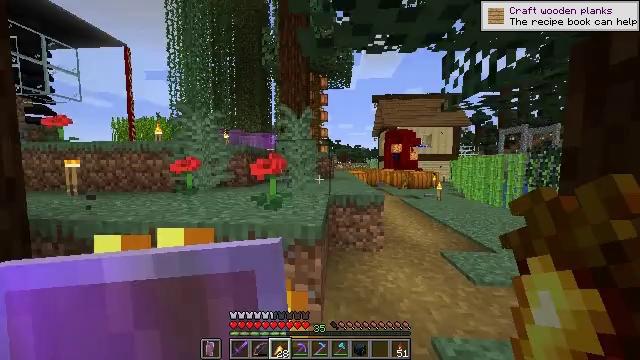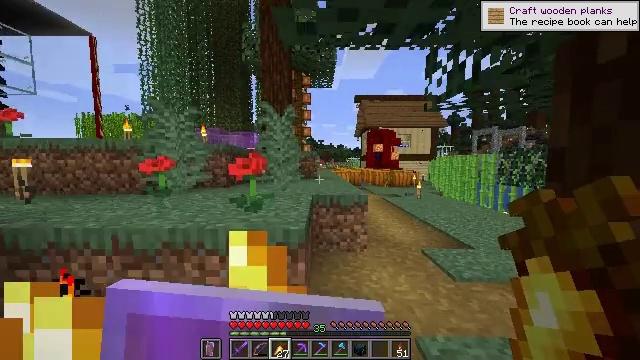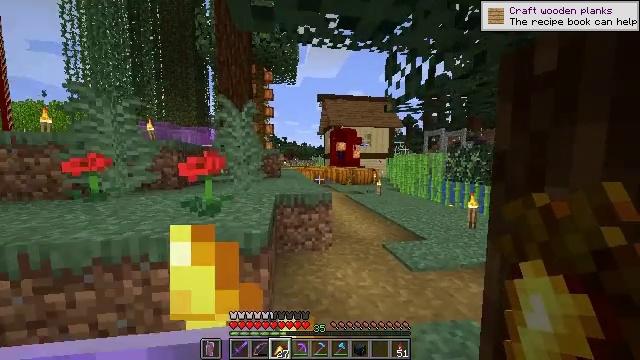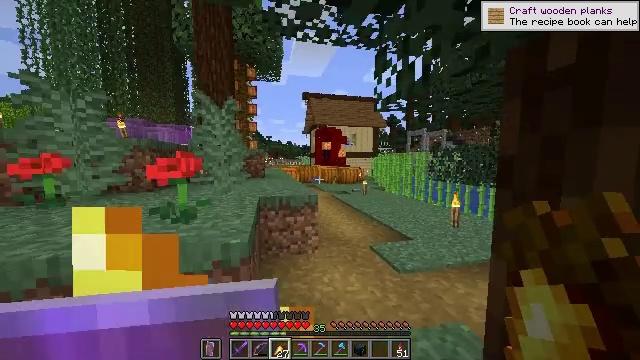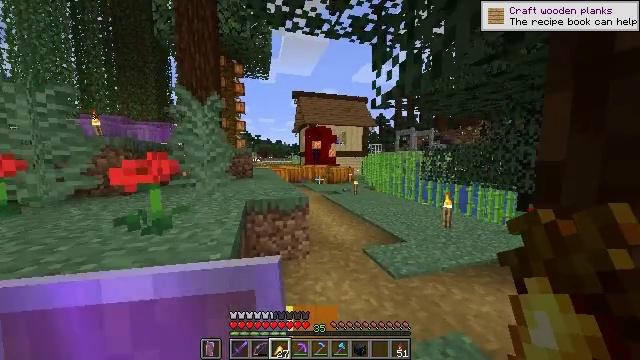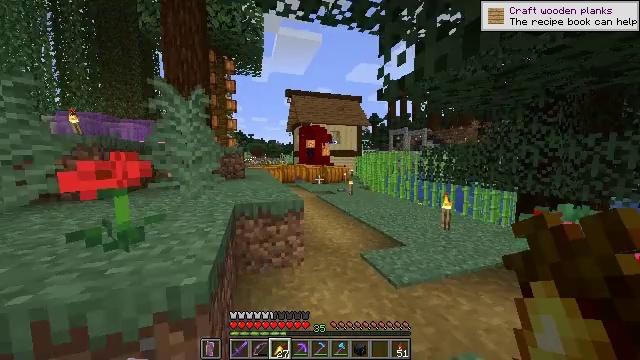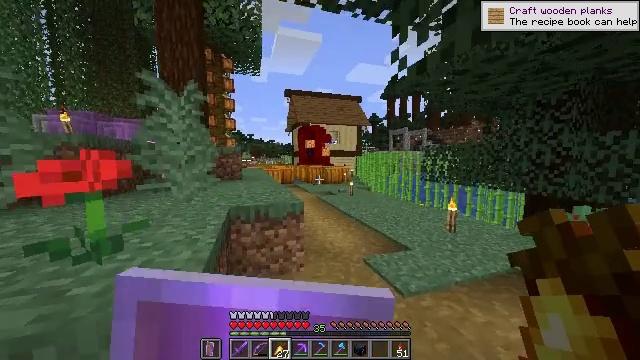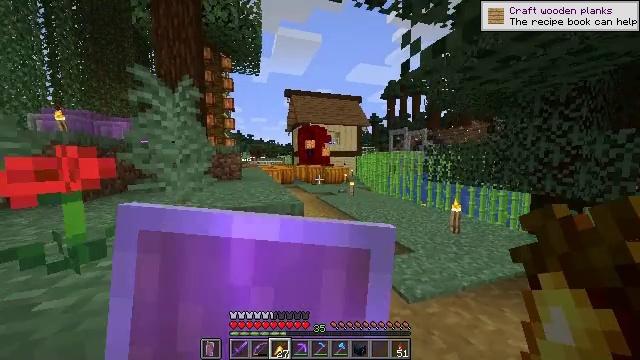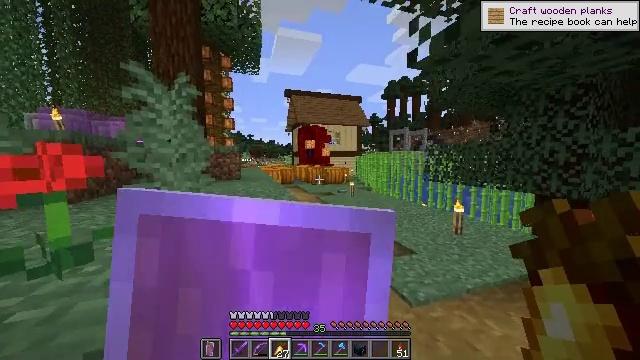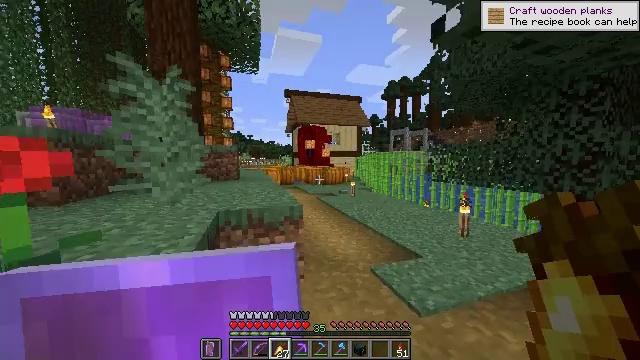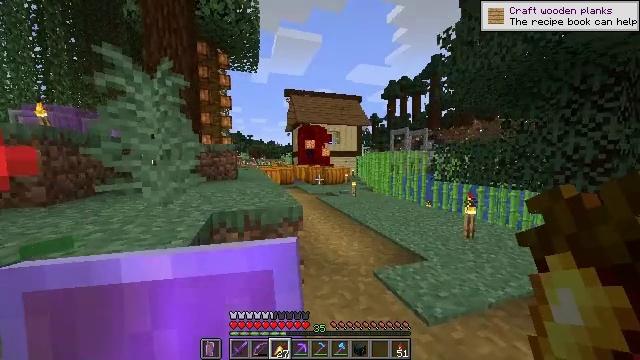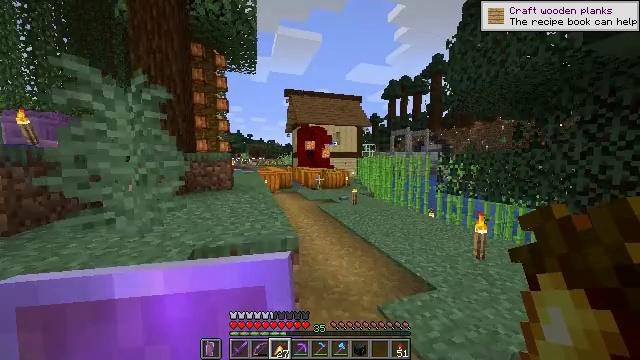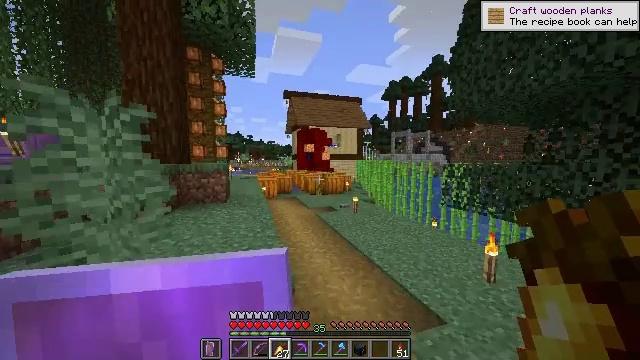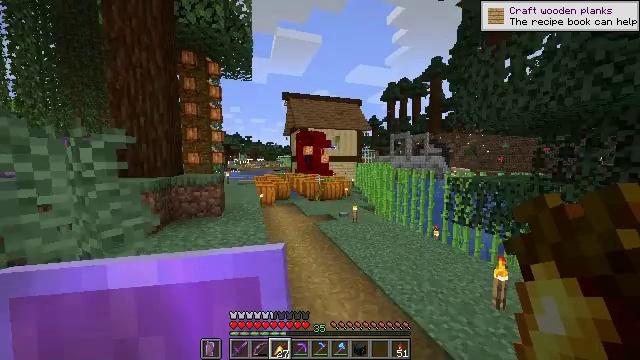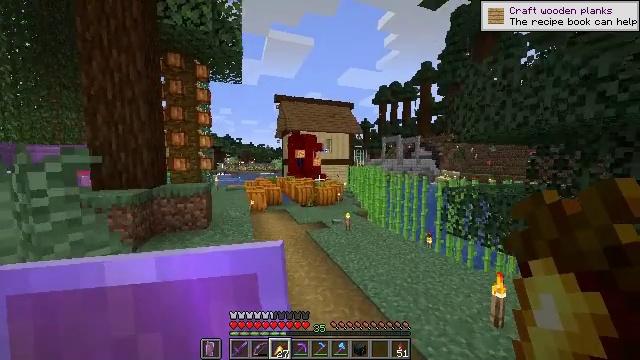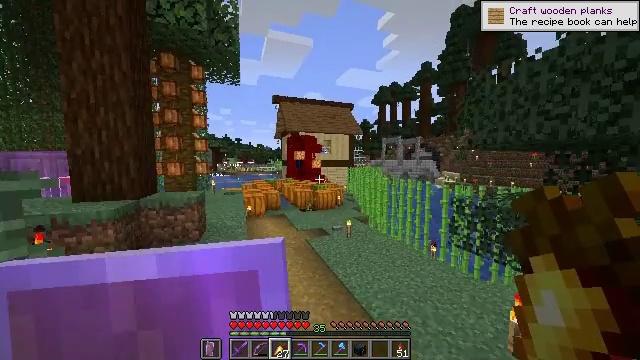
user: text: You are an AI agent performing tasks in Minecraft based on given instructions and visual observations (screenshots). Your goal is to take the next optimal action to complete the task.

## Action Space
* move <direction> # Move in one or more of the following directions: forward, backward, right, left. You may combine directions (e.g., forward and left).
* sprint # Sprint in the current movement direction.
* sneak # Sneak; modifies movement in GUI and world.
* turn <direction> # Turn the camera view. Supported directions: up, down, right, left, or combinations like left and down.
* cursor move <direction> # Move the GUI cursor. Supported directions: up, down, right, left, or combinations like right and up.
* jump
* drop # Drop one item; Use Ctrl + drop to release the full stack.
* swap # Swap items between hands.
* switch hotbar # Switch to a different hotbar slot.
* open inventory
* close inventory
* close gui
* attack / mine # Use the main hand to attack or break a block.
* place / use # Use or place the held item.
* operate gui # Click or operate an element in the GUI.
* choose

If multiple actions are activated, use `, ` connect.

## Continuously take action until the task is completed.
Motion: motion action
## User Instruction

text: Create black dye from resources.
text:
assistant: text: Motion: move forward, sprint, turn right, use / place
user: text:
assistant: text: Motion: move forward, sprint, turn right, use / place
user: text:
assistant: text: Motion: move forward, sprint, turn right, use / place
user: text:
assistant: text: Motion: move forward, sprint, turn right, use / place
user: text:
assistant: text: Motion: move forward, sprint, turn right, use / place
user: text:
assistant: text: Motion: move forward, sprint, use / place
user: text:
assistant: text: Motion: move forward, sprint, use / place
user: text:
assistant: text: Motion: move forward, sprint, use / place
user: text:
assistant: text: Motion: move forward, sprint
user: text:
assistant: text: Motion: move forward, sprint
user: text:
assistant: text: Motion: move forward, sprint, jump
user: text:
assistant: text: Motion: move forward, sprint, jump
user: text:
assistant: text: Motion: move forward, sprint, jump
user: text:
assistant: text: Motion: move forward, sprint, turn right, jump
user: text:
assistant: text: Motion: move forward, sprint
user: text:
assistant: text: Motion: move forward, sprint
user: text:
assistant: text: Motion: move forward, sprint
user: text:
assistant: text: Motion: move forward, sprint
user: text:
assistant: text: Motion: move forward, sprint
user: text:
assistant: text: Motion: move forward, sprint
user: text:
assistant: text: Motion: move forward, sprint
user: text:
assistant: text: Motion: move forward, sprint
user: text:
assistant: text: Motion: move forward, sprint
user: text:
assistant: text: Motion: move forward, sprint, jump
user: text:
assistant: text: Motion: move forward, sprint, jump
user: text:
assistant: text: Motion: move forward, sprint, jump
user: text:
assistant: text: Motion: move forward, sprint, jump
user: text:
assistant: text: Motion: move forward, sprint, jump
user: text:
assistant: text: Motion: move forward, sprint
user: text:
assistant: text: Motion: move forward, sprint